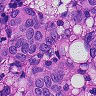
Metastatic tissue present: yes